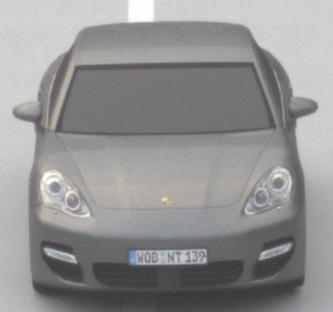
Make: Porsche
Model: Panamera
Detailed model: Panamera (970)
Model produced from: 2010/05
Model produced until: 2013/04
Doors: 5
Color: gray
Road condition: dry road
Daytime: sunrise or sunset
Contrast: low contrast